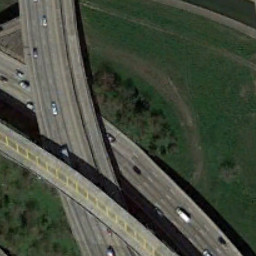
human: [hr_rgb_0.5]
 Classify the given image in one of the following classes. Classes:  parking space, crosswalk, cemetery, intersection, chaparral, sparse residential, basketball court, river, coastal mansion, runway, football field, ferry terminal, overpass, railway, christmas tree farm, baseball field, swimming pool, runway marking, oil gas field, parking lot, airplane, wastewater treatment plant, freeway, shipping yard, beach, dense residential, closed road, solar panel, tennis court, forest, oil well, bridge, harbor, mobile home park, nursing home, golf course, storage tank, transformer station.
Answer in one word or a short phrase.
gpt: overpass